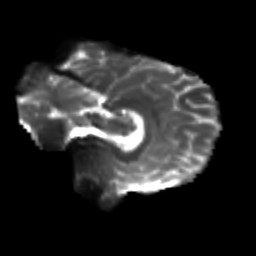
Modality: T2w
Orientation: sagittal
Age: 21
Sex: female
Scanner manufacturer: siemens
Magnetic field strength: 3 T
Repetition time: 3.5 s
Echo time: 0.104 s